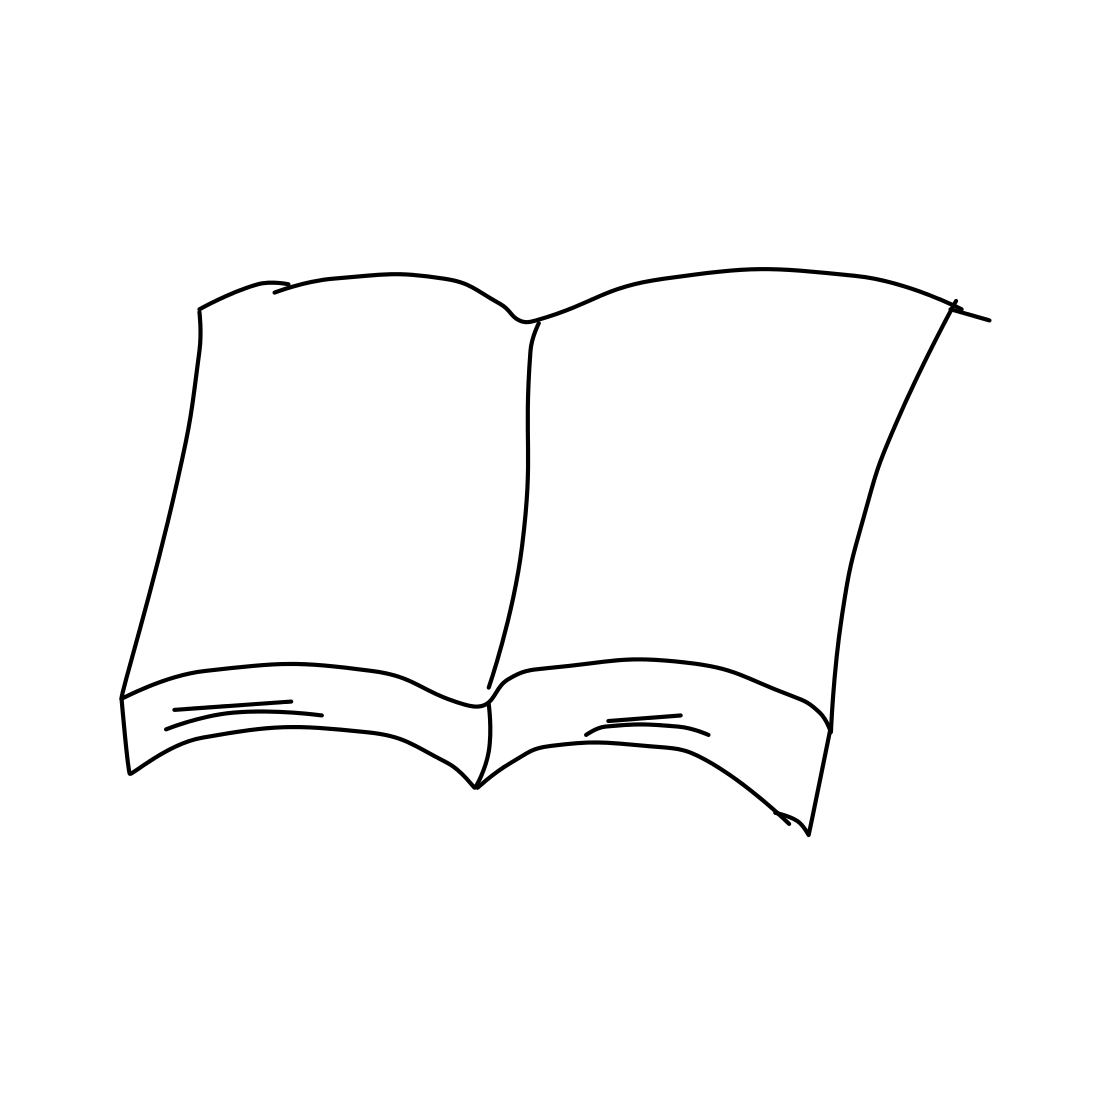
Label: book